Question: Count the number of objects in the diagram.
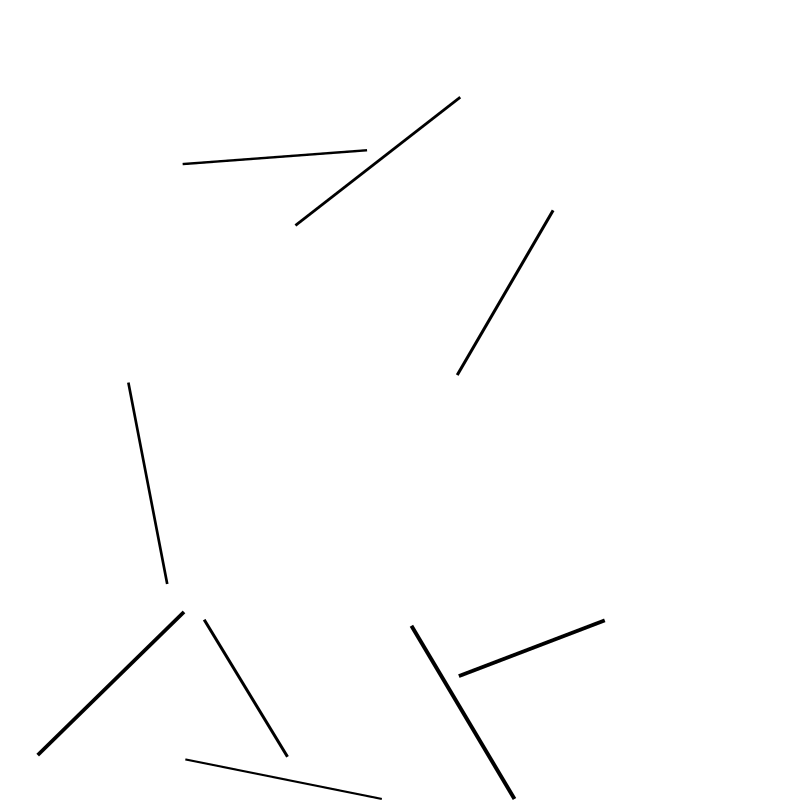
Answer: 9